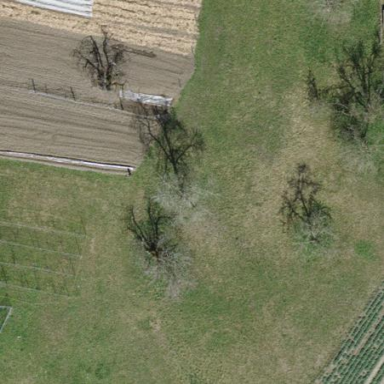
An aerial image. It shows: Orchard.